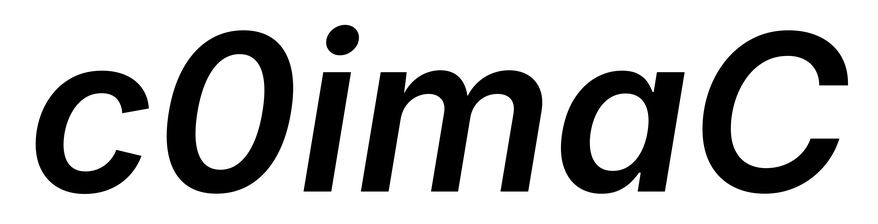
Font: Inter-Italic_SemiBold_Italic